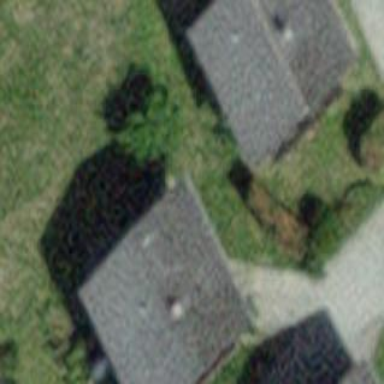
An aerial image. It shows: Simple and straightforward house.